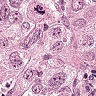
Metastatic tissue present: yes